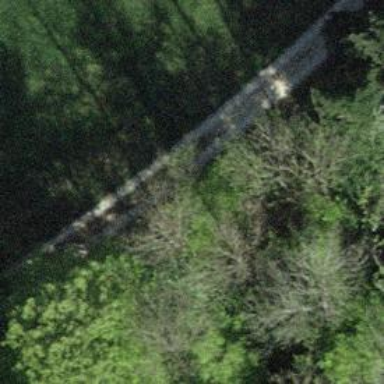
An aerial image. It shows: Track with grade 3 surface.